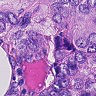
Metastatic tissue present: yes